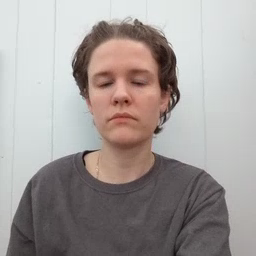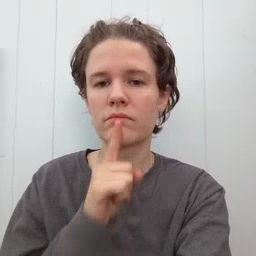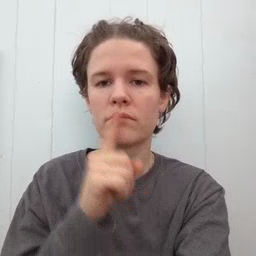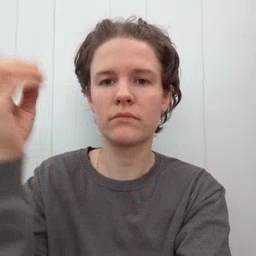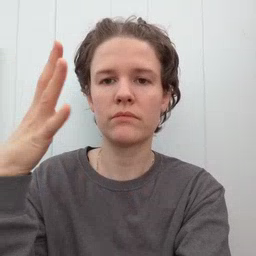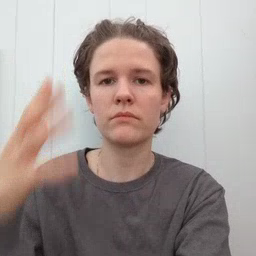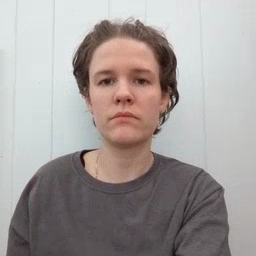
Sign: lamp